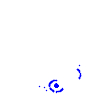
Particle: electron